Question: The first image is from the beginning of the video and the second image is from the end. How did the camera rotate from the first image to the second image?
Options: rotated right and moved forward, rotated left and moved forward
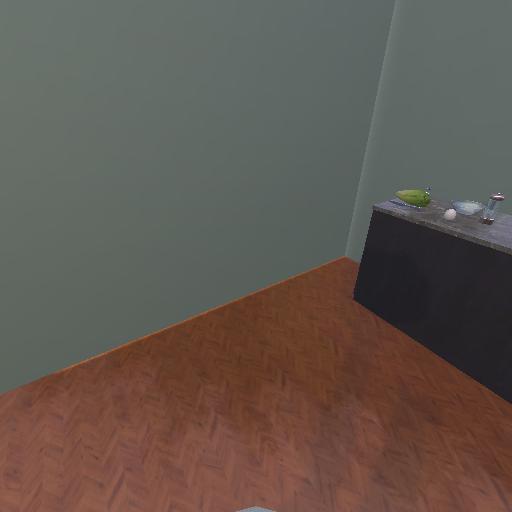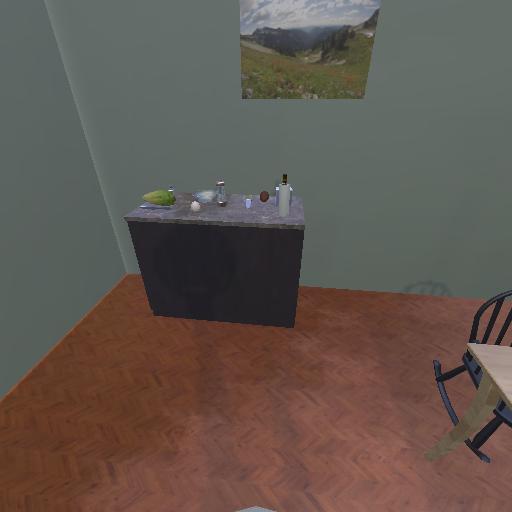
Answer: rotated right and moved forward